Aerial crown-view tile of a tropical tree (Barro Colorado Island, Panama), acquired 20240813:
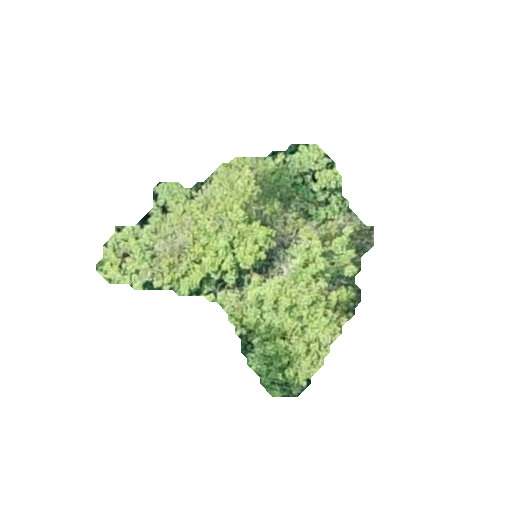
Species: Alseis blackiana
GBIF accepted scientific name: Alseis blackiana
Crown area: 57.873 m²